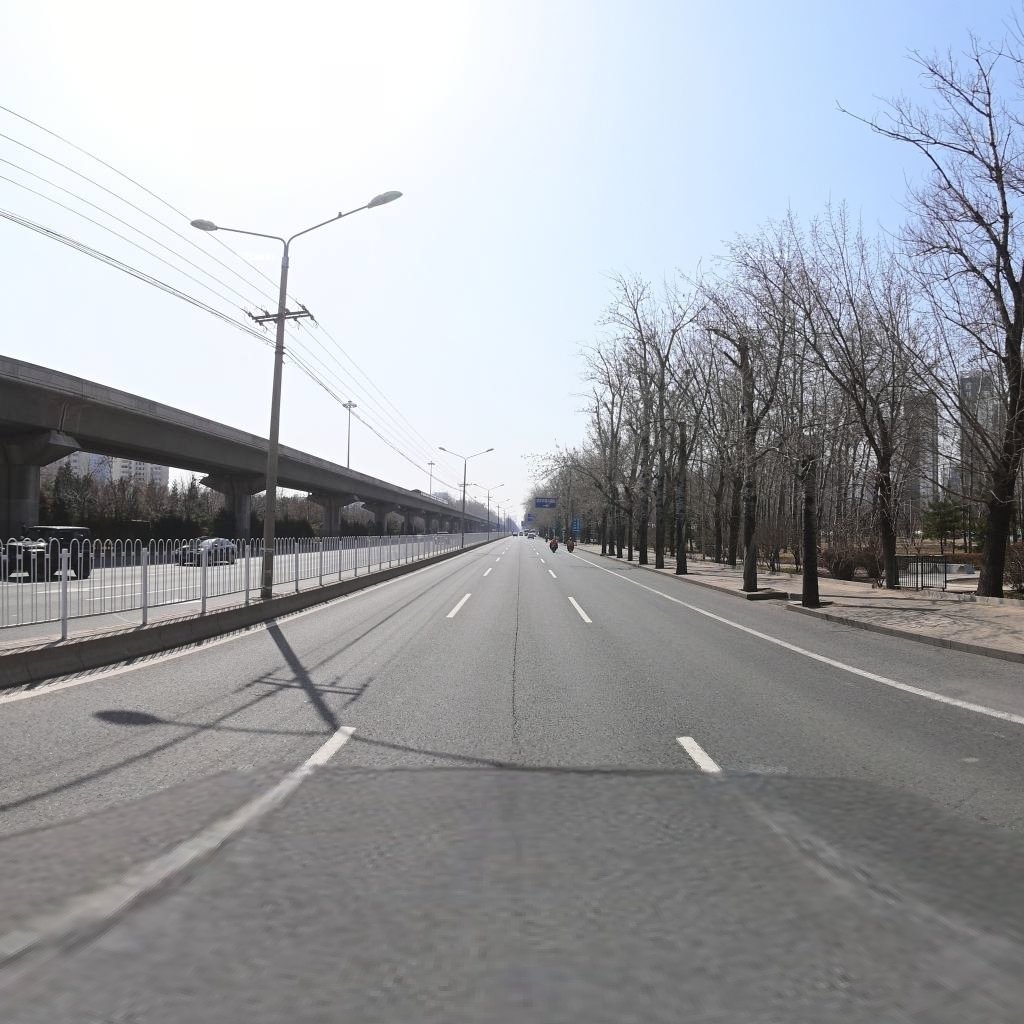
Region: Chaoyang
Road damage annotations: longitudinal crack